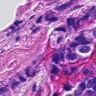
Metastatic tissue present: yes